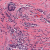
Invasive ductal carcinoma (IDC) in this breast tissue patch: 1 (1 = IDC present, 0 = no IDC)